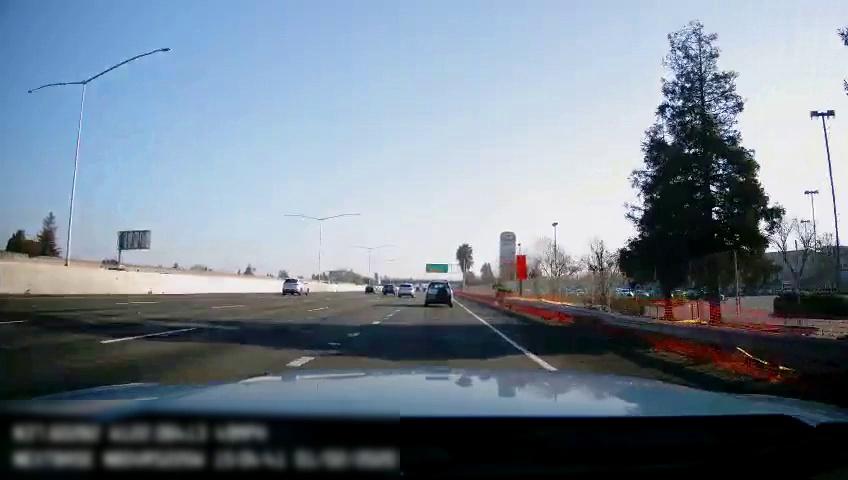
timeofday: Day
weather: Sunny
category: Drivable Space
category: Vehicles | SUV
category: Vehicles | SUV
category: Vehicles | SUV
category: Vehicles | Car
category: Vehicles | SUV
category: Lanes | Current Lane
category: Lanes | Alternate Lane
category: Lanes | Alternate Lane
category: Lanes | Alternate Lane
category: Lanes | Alternate Lane
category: Traffic | Signs